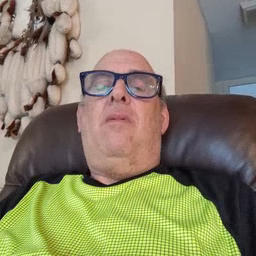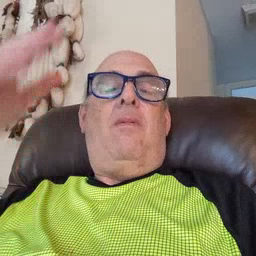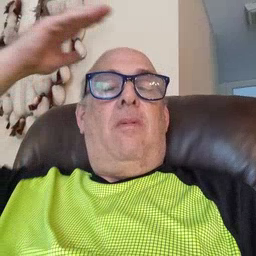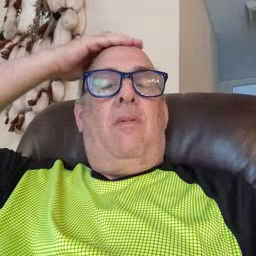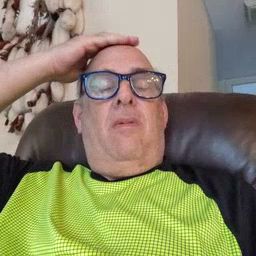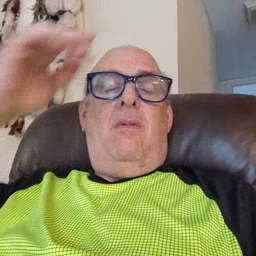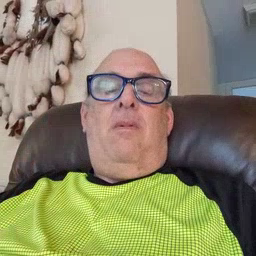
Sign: hat